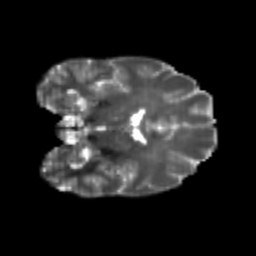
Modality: T2w
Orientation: coronal
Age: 24
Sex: male
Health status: healthy
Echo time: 0.074 s